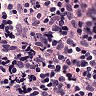
Metastatic tissue present: no